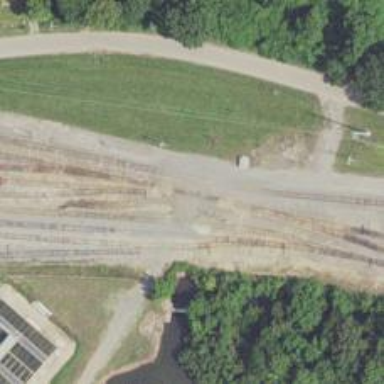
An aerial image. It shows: Level crossing along the railway.